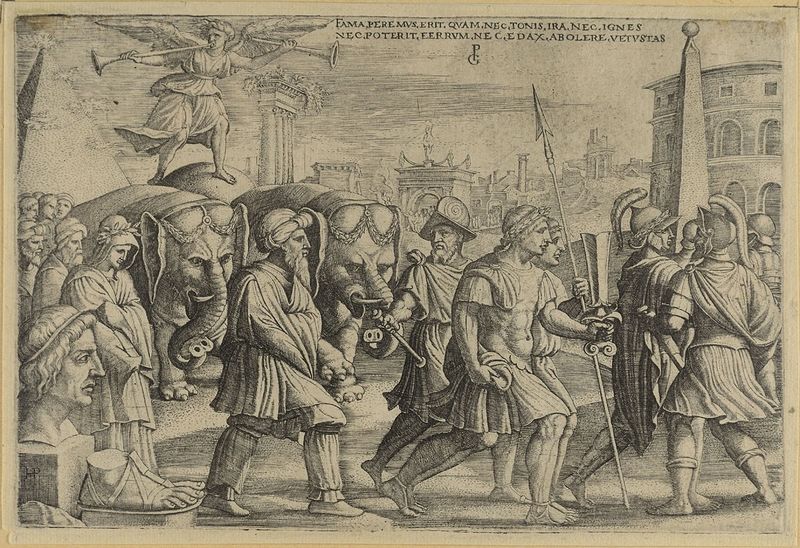
Titel: Triumph des Ruhms, Blatt aus der Folge der Triumphe nach Petrarca
Künstler: Georg Pencz
Standort: Hamburg
Institution: Museum für Kunst und Gewerbe Hamburg
Schlagwörter: mann, stadt, bildnis, portrait, renaissance, skulptur, bein, papier, grafik, graphik, plastik, fotografie, photographie, stadtansicht, druckgraphik, druckgrafik, stich, soldat, ruinen, lorbeerkranz, triumph, obelisk, pyramide, posaune, kupferstich, triumphzug, festzug, elefant, einzug, bildhauerkunst, fama, gerippt, konterfei, reproduktionen, engl, alte stadtansicht, druckerzeugnisse, porträt, ruinenbild, alte ansicht, fuß, ornamentstich, vorlageblätter, entrée solennelle, joyeuse entrée